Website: macys
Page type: gifting
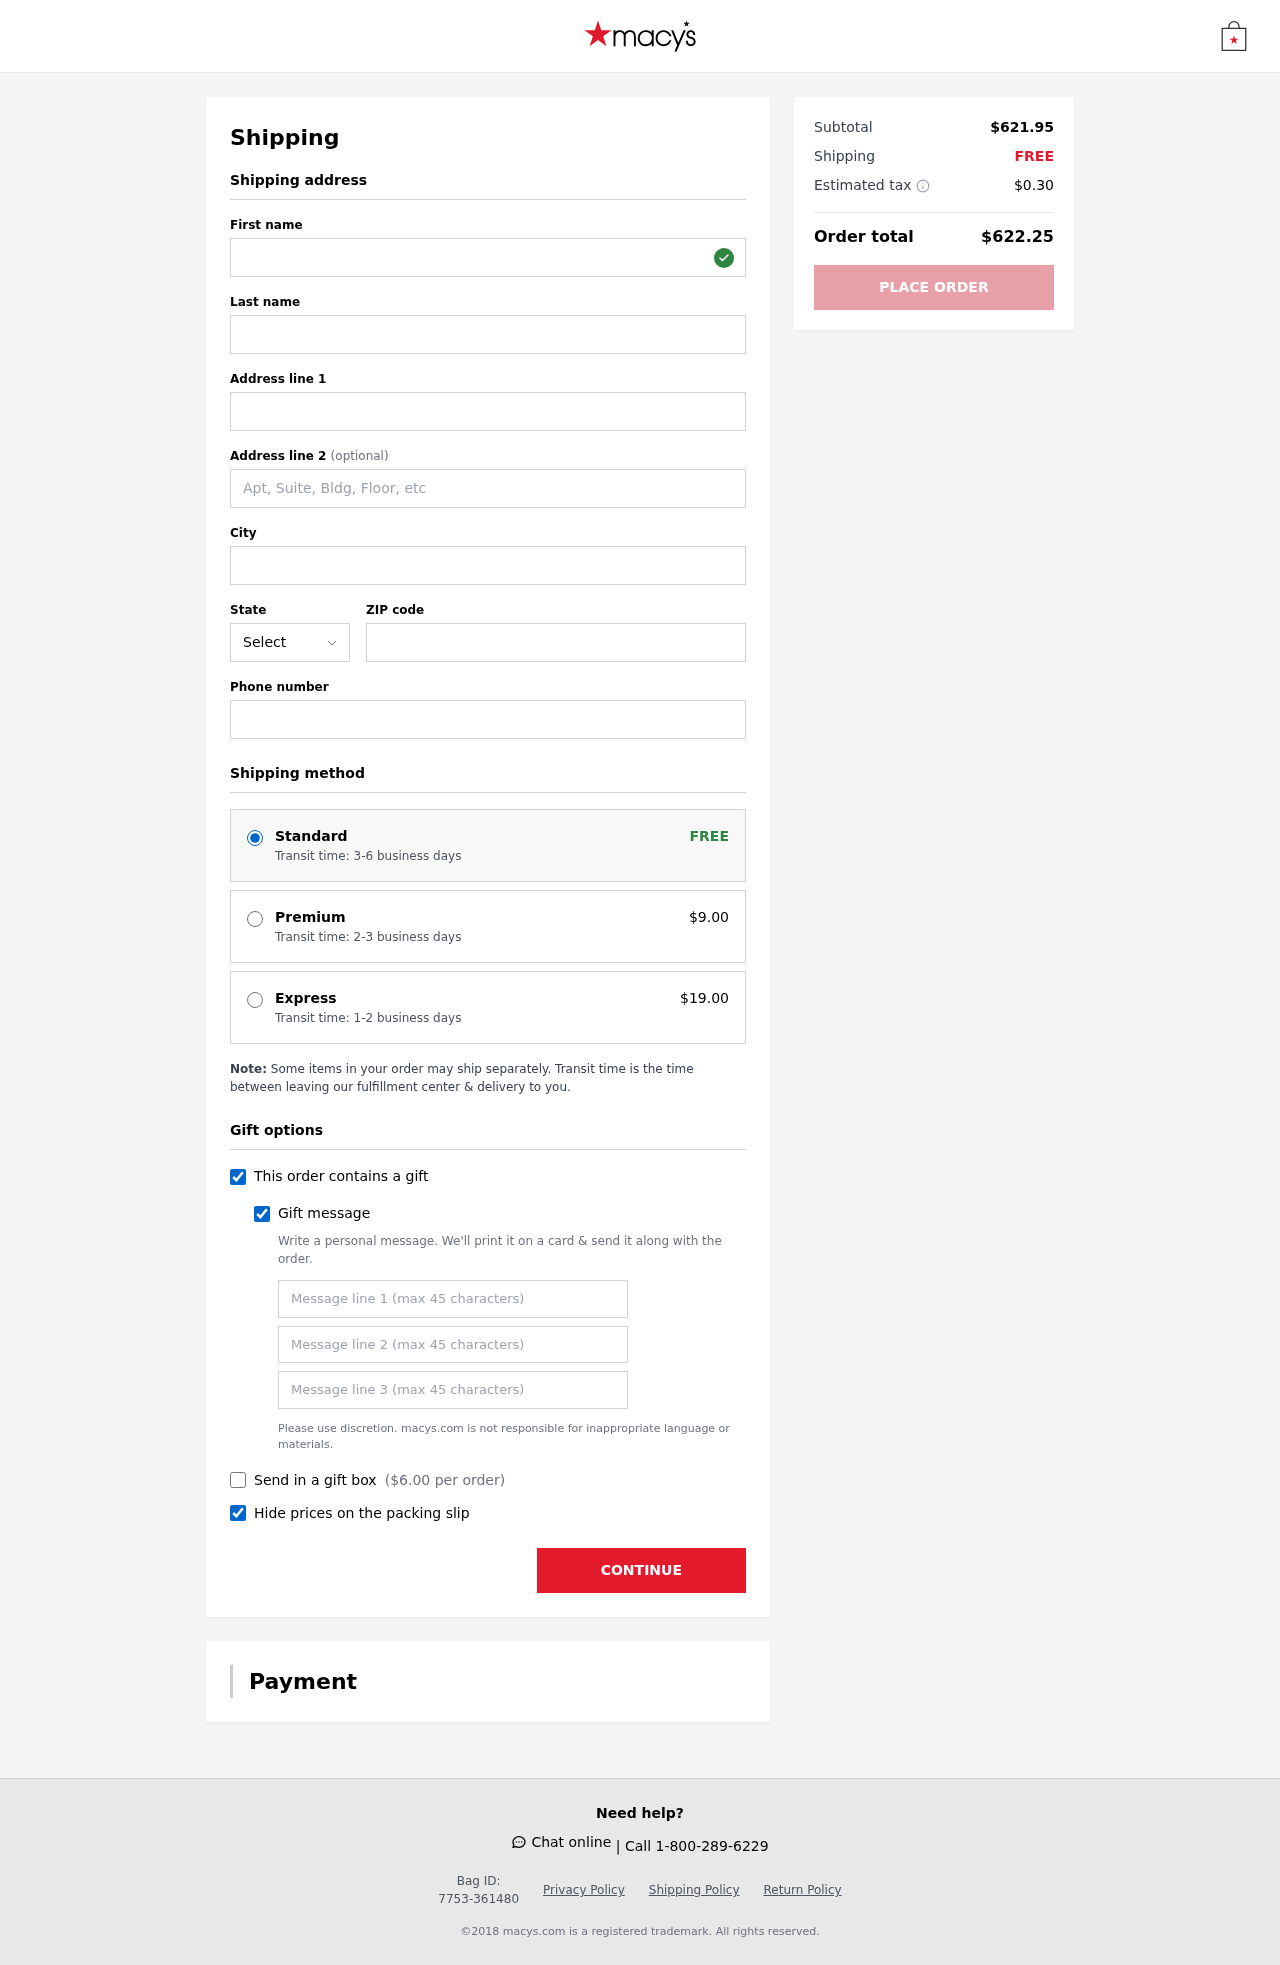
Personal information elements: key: PII_STATE_ABBR
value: WA
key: PII_FIRSTNAME
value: Michael
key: PII_LASTNAME
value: Ortega
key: PII_STREET
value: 08795 Ferrell Estates
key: PII_CITY
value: Jenniferchester
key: PII_POSTCODE
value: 41132
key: PII_PHONE
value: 8436247085
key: PII_GIFT_MESSAGE
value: Hey Tyler! I know how much you love cozy movie nights and thought this media collection would be perfect for setting the right vibe. Can’t wait to see what you create with it! Enjoy!  Michael
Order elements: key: ORDER_SHIPPING_STANDARD
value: Transit time: 3-6 business days
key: ORDER_SHIPPING_PREMIUM
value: Transit time: 2-3 business days
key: ORDER_SHIPPING_PREMIUM_PRICE
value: $9.00
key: ORDER_SHIPPING_EXPRESS
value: Transit time: 1-2 business days
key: ORDER_SHIPPING_EXPRESS_PRICE
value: $19.00
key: ORDER_GIFT_BOX_PRICE
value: $6.00
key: ORDER_SUBTOTAL
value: $621.95
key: ORDER_SHIPPING_COST
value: FREE
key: ORDER_TAX
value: $0.30
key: ORDER_TOTAL
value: $622.25